Interaction volume radius: 10 \u00c5
Interaction volume height: 25 \u00c5
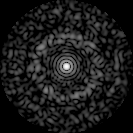
Disorder parameter: 0.8364